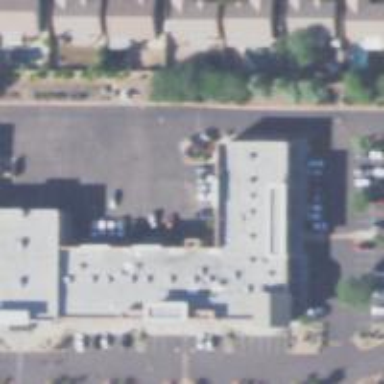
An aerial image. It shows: Healthcare clinic.